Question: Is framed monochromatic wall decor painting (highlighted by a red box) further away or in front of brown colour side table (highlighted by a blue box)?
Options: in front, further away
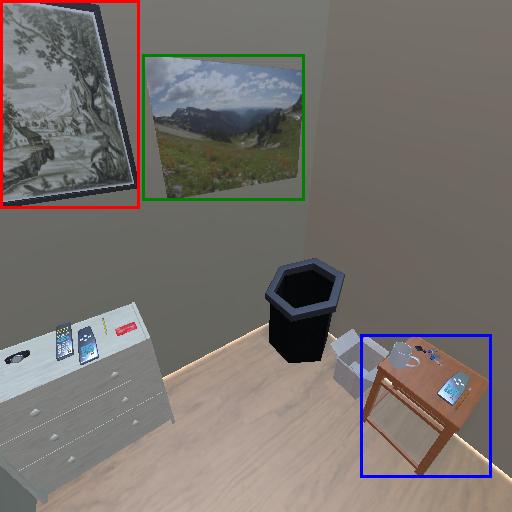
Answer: in front